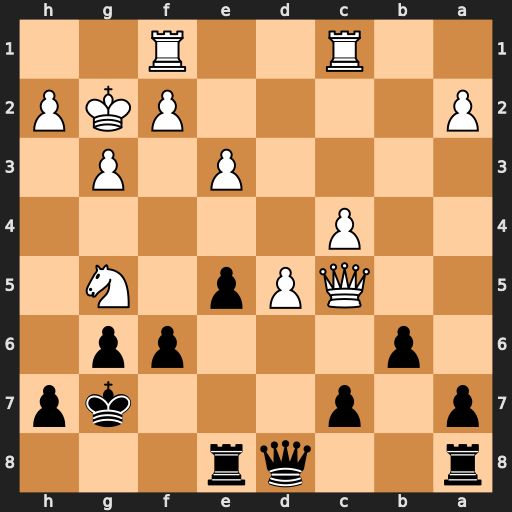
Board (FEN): r2qr3/p1p3kp/1p3pp1/2QPp1N1/2P5/4P1P1/P4PKP/2R2R2
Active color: b
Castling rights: -
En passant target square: -
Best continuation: bxc5 Ne6+ Rxe6